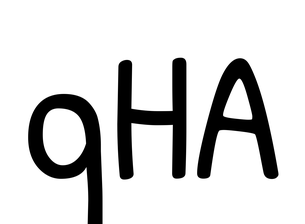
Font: PatrickHand-Regular